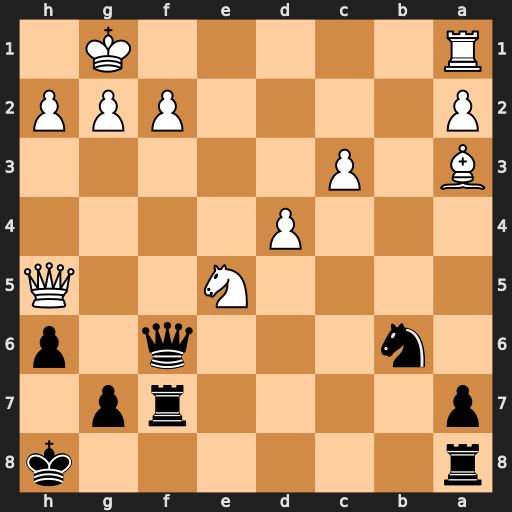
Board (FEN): r6k/p4rp1/1n3q1p/4N2Q/3P4/B1P5/P4PPP/R5K1
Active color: b
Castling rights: -
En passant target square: -
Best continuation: Qxf2+ Kh1 Qf1+ Rxf1 Rxf1#